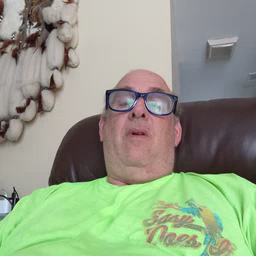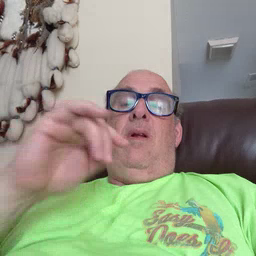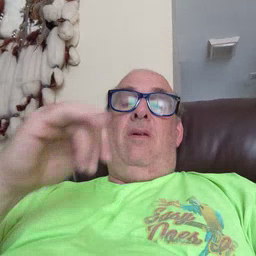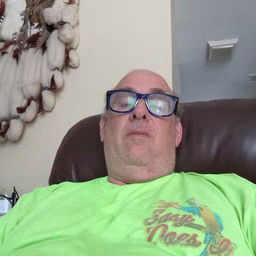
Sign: yellow